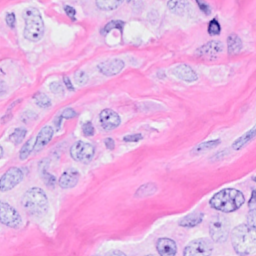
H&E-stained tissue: Breast